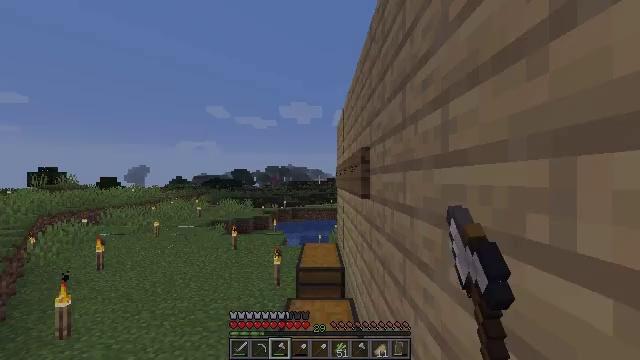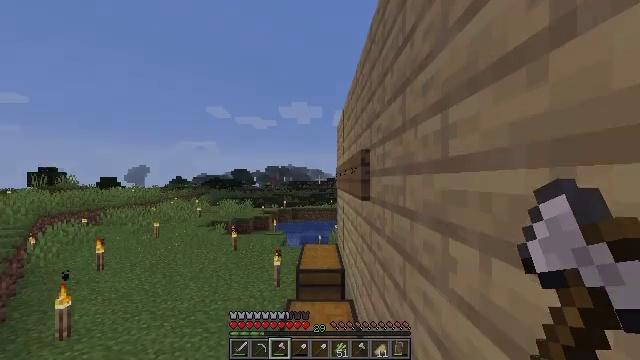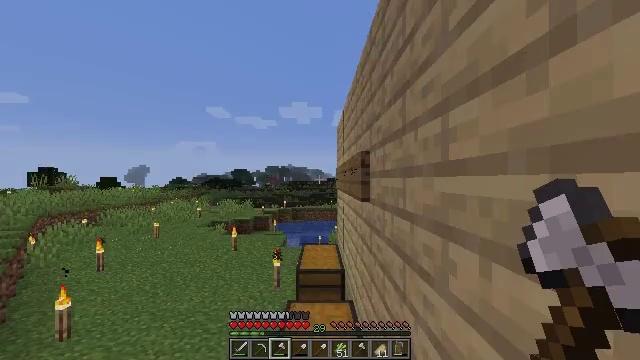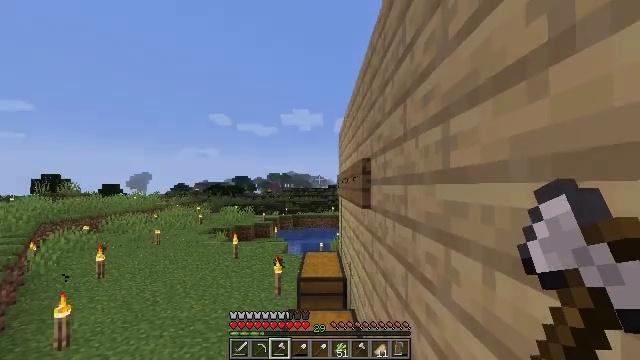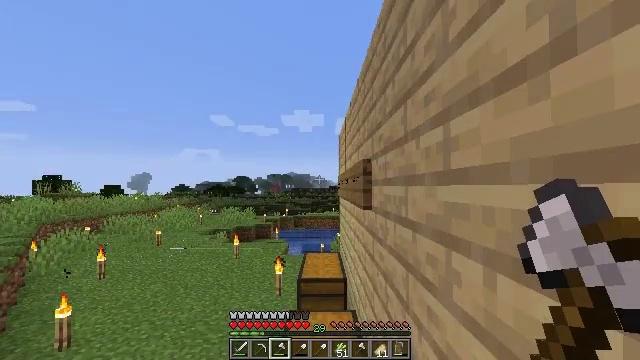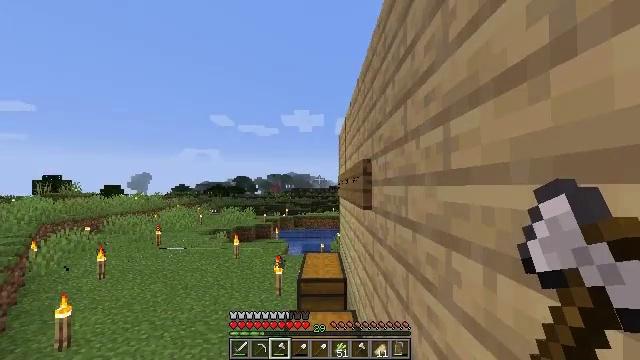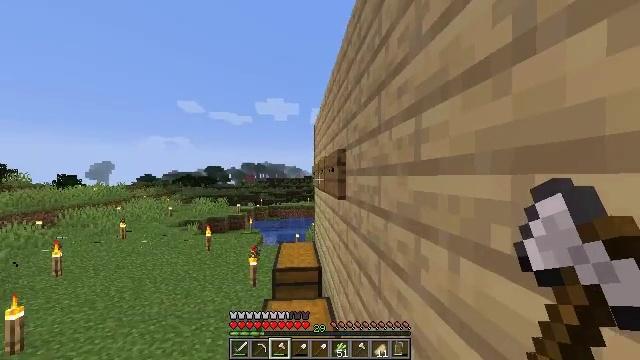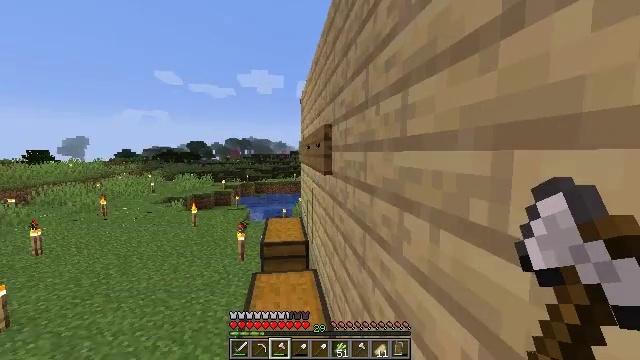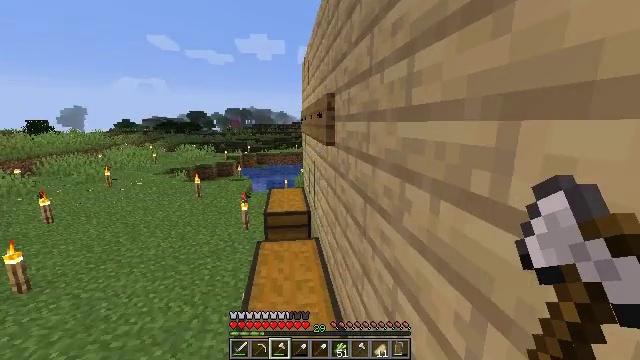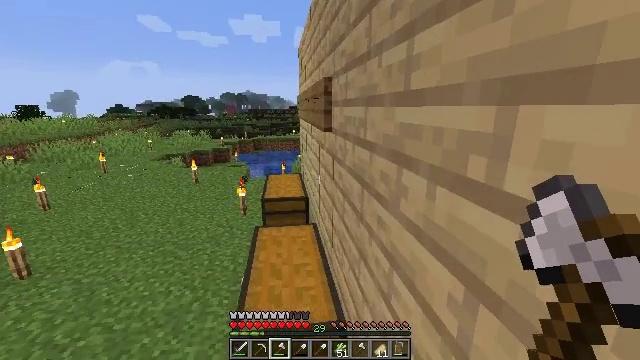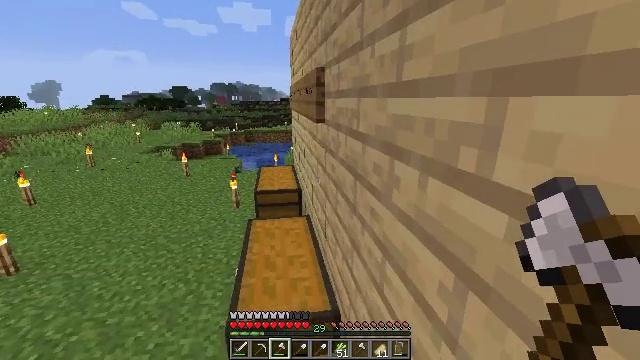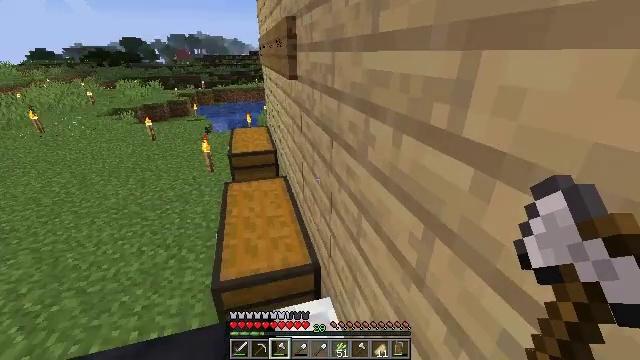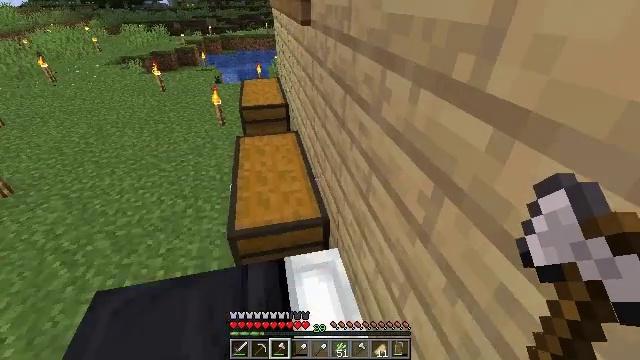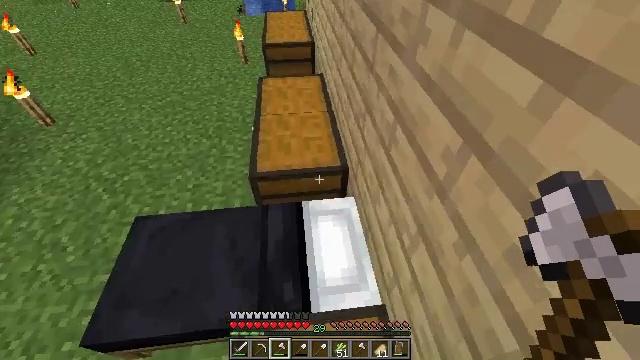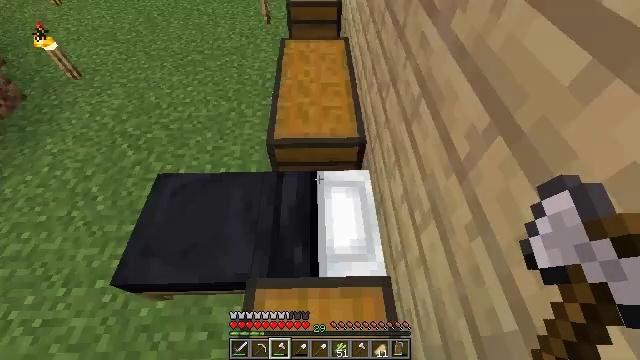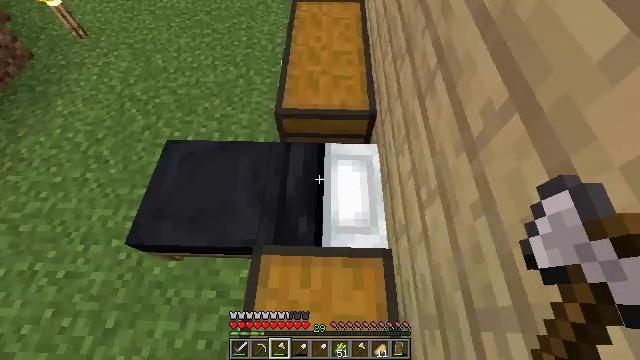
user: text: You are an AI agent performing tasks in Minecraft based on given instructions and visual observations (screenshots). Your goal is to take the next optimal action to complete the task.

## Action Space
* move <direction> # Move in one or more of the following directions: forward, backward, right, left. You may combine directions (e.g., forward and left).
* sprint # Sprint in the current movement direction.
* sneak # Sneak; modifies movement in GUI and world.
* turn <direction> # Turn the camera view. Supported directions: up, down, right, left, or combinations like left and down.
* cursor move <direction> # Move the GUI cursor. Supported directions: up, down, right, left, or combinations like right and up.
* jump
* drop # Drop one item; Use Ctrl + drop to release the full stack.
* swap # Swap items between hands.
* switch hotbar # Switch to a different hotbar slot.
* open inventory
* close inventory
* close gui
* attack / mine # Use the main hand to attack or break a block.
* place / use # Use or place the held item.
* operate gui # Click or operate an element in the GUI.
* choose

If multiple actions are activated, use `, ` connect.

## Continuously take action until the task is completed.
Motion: motion action
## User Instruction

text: Break the black bed to collect it.
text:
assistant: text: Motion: no_op
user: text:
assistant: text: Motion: no_op
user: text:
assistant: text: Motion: turn up
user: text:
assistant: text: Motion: no_op
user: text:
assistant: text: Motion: no_op
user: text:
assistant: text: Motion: turn right and down
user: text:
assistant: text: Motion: turn right and down
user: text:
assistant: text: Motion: turn down
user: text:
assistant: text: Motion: turn down
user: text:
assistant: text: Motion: turn right and down
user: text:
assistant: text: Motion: turn right and down
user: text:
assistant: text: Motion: turn left and down
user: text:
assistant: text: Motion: turn left and down
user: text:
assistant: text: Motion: turn left and down
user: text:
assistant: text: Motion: turn left and down
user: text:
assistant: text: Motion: turn left and down
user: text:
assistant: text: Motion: turn left and down
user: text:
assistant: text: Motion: turn left and up
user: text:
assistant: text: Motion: turn left and up
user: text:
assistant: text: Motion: turn left, attack / mine
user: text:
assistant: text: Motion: attack / mine
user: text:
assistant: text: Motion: attack / mine
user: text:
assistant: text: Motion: attack / mine
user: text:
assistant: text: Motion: attack / mine
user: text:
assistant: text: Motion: attack / mine
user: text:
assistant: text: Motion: attack / mine
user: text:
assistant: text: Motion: attack / mine
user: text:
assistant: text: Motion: attack / mine
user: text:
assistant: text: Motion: move forward, attack / mine
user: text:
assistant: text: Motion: no_op